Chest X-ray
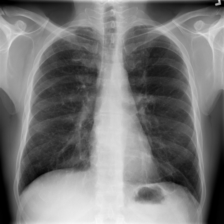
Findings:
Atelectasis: negative
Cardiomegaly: negative
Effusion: negative
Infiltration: negative
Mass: negative
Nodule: negative
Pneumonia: negative
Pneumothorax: negative
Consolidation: negative
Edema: negative
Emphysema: negative
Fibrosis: negative
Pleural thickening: negative
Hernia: negative